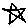
Label: star